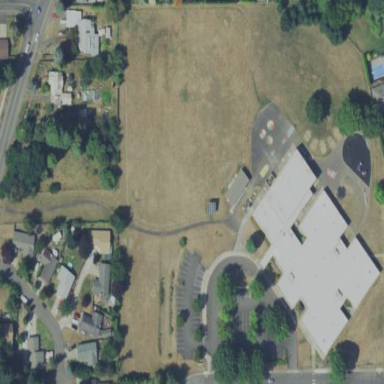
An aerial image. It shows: School.